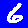
Digit: 6